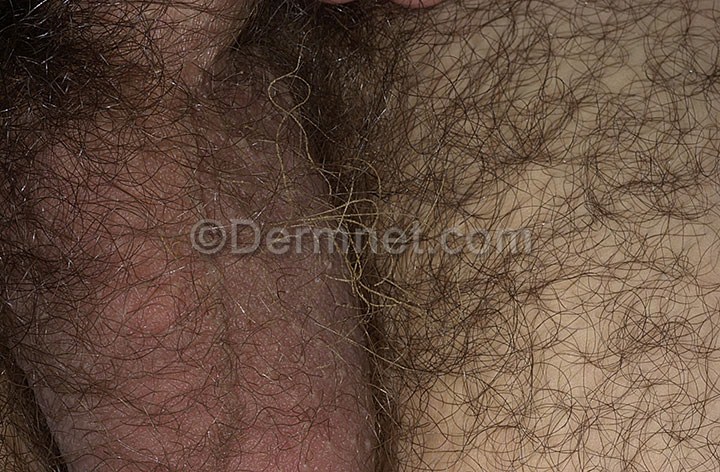
Disease: Hair Loss Photos Alopecia and other Hair Diseases